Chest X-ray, AP view. Patient: 57 years old, sex F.
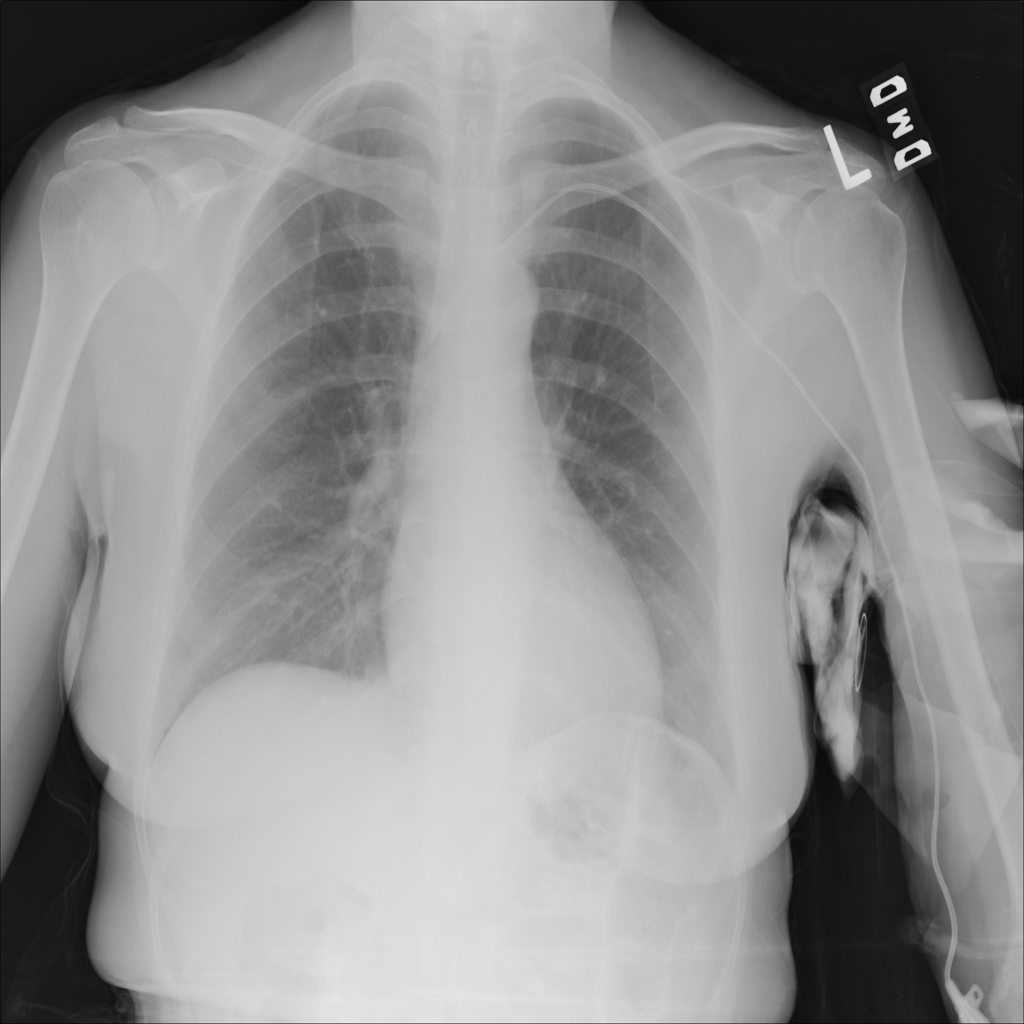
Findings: No Finding